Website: macys
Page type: billing-address
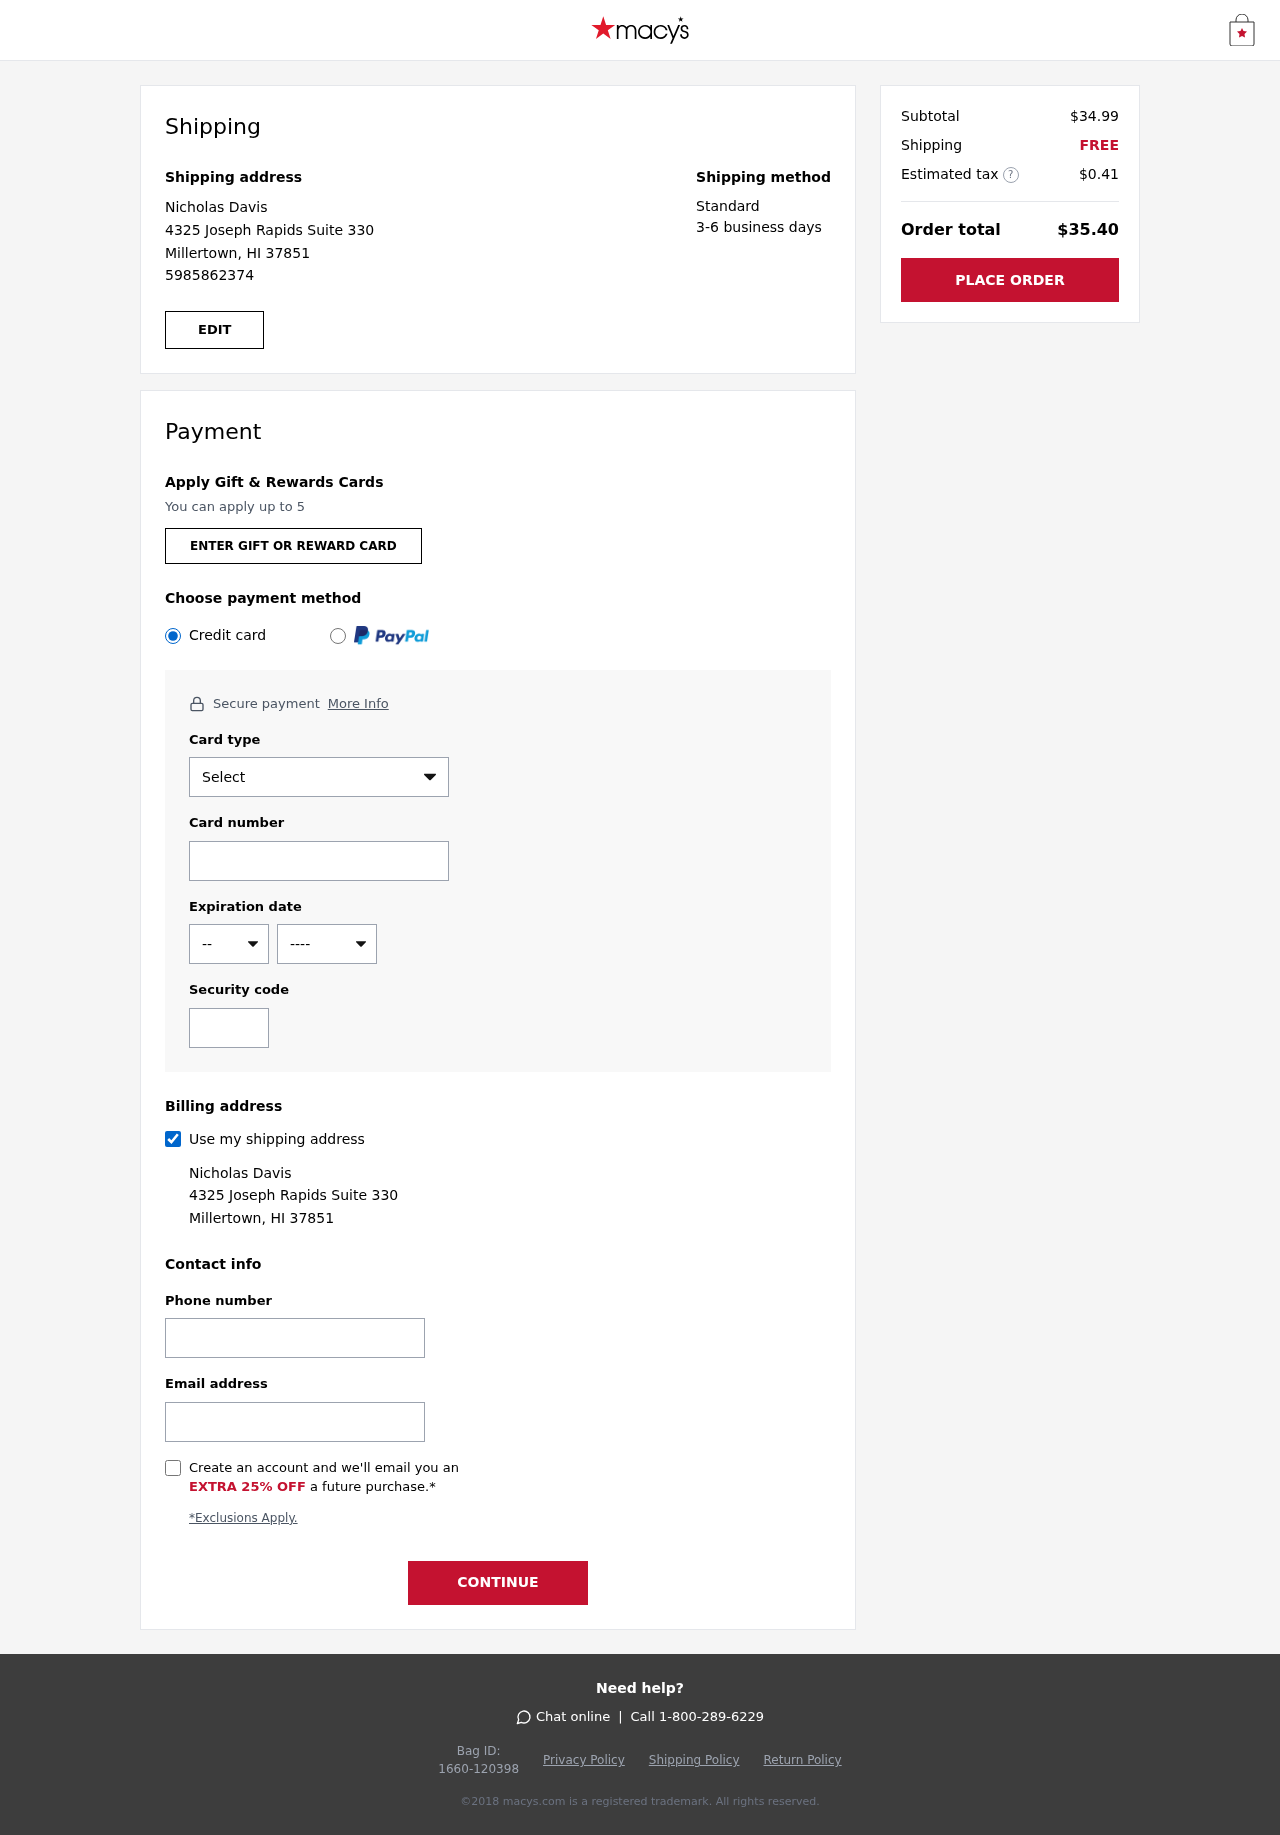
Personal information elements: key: PII_CARD_CVV
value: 3859
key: PII_CARD_EXPIRY_MONTH
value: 10
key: PII_CARD_EXPIRY_YEAR
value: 26
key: PII_CARD_NUMBER
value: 3495 4876 7464 025
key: PII_CARD_TYPE
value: American Express
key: PII_EMAIL
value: nicholas_davis@yahoo.com
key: PII_FULLNAME
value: Nicholas Davis
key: PII_PHONE
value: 5985862374
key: PII_STREET
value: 4325 Joseph Rapids Suite 330
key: PII_CITY_STATE_ZIP
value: Millertown, HI 37851
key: PII_FIRSTNAME
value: Nicholas
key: PII_LASTNAME
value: Davis
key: PII_FULLNAME2
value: Nicholas Davis
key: PII_FULLNAME3
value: Nicholas Davis
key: PII_FIRSTNAME2
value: Nicholas
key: PII_FIRSTNAME3
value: Nicholas
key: PII_LASTNAME2
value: Davis
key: PII_LASTNAME3
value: Davis
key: PII_FIRSTNAME_DERIVED
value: Nicholas
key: PII_LASTNAME_DERIVED
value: Davis
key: PII_FULLNAME_DERIVED
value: Nicholas Davis
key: PII_NAME_FULL_DERIVED
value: Nicholas Davis
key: PII_STREET2
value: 4325 Joseph Rapids Suite 330
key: PII_PHONE2
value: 5985862374
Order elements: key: ORDER_SUBTOTAL
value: $34.99
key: ORDER_SHIPPING_COST
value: FREE
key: ORDER_TAX
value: $0.41
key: ORDER_TOTAL
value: $35.40